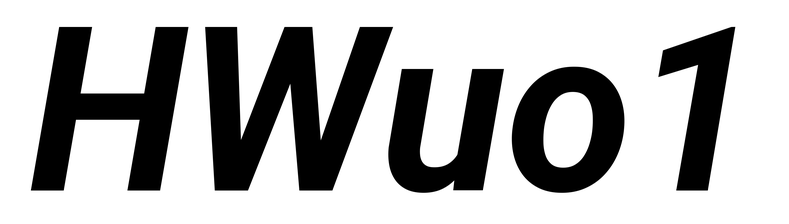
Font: Roboto-Italic_Bold_Italic